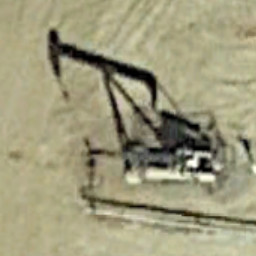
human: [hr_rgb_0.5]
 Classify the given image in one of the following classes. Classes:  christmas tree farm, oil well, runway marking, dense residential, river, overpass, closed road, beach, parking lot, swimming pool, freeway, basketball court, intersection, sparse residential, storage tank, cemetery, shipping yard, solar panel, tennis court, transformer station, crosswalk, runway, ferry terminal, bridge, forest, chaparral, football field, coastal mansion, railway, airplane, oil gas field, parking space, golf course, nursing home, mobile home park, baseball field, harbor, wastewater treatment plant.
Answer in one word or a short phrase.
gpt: oil well